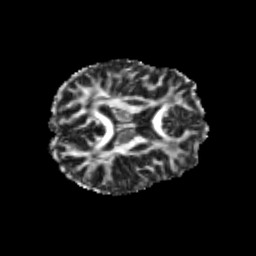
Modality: FA
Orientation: axial
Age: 23
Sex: male
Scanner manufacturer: siemens
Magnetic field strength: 3 T
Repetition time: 3.5 s
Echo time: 0.104 s